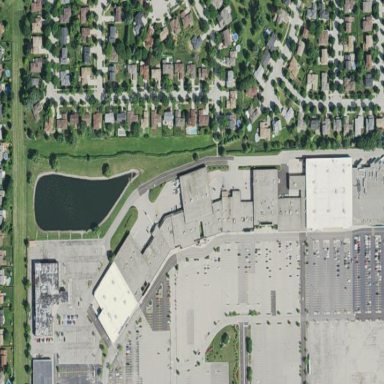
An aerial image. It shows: Retail building that serves as mall.